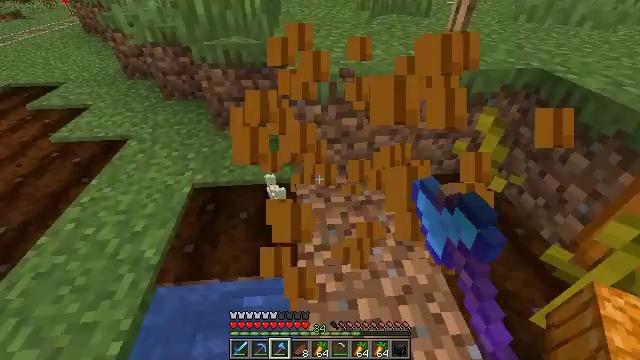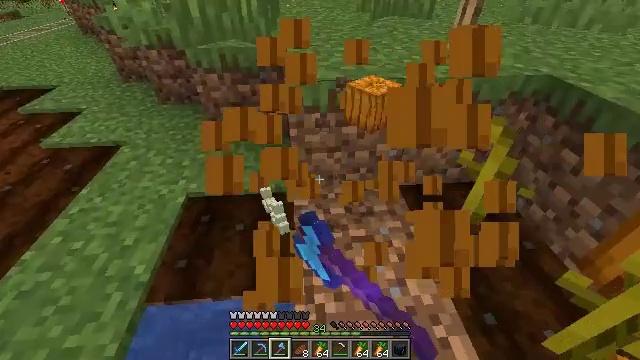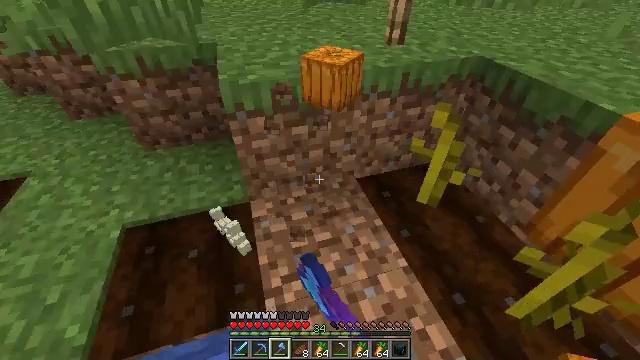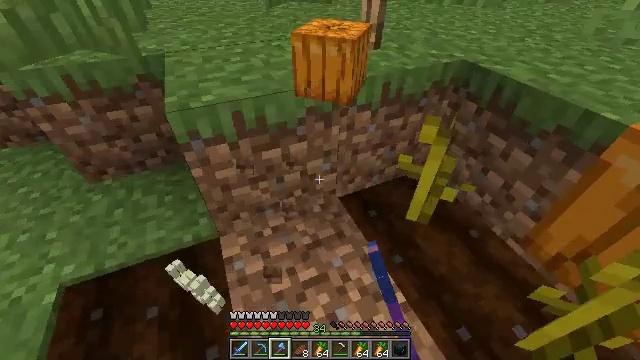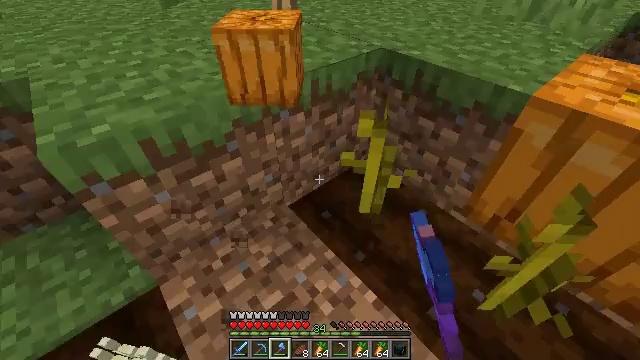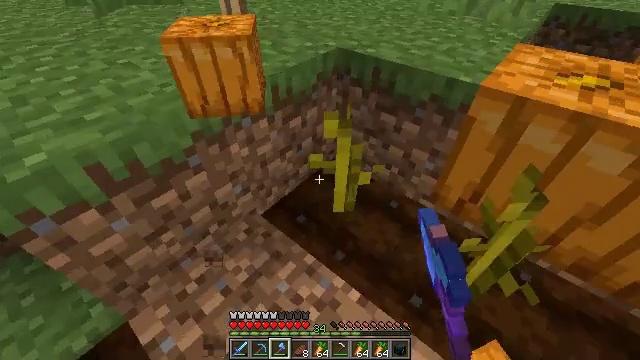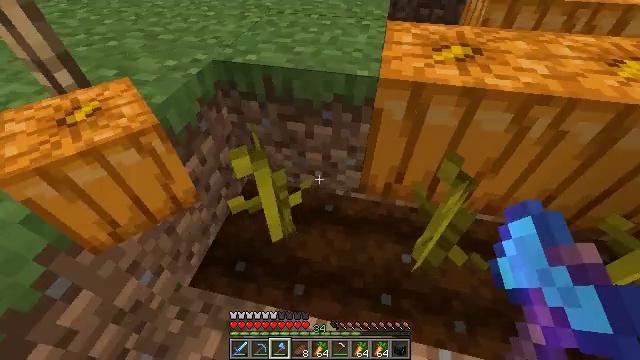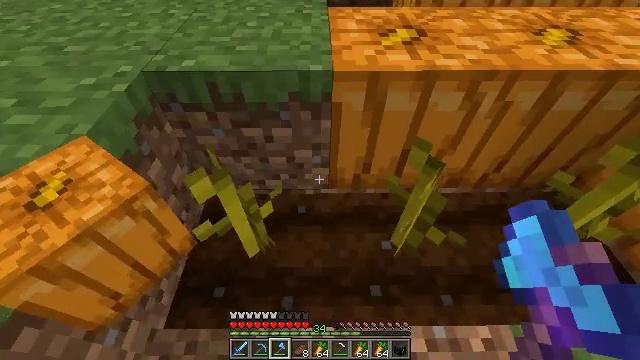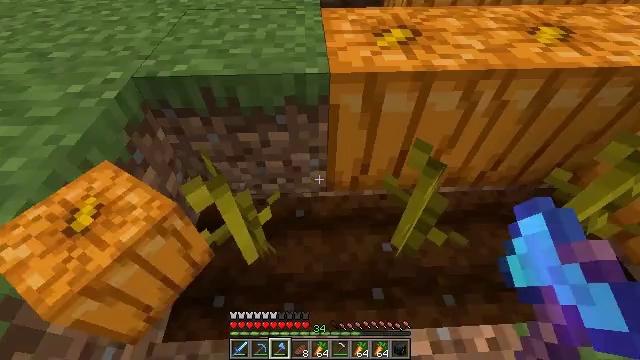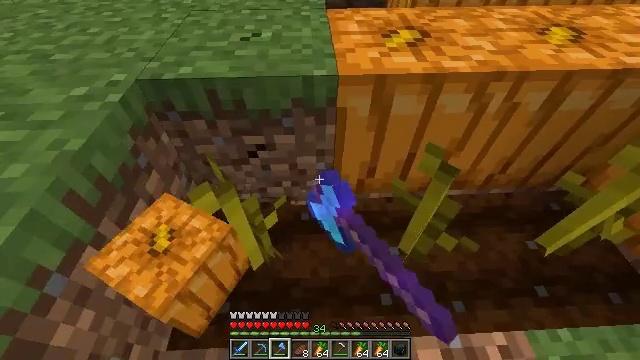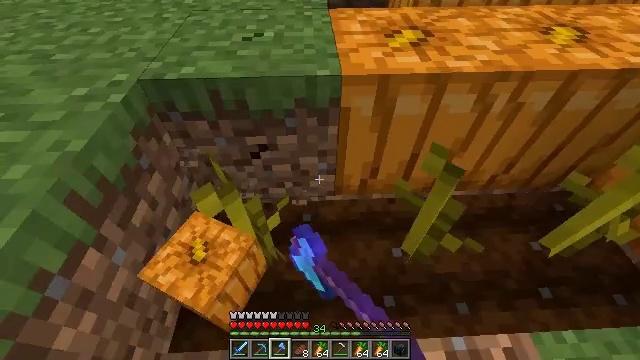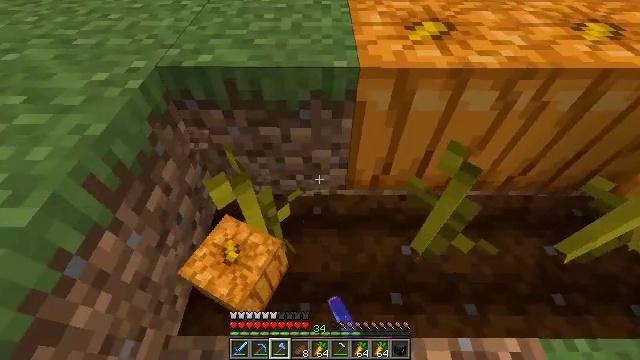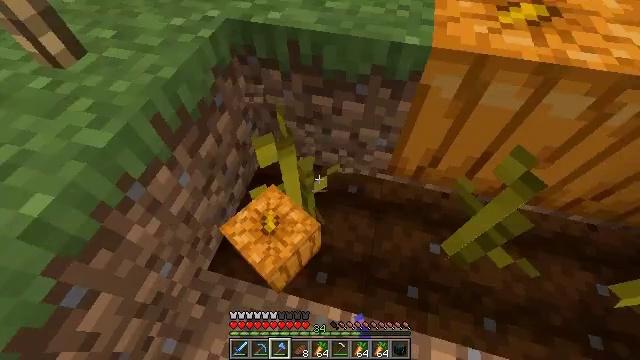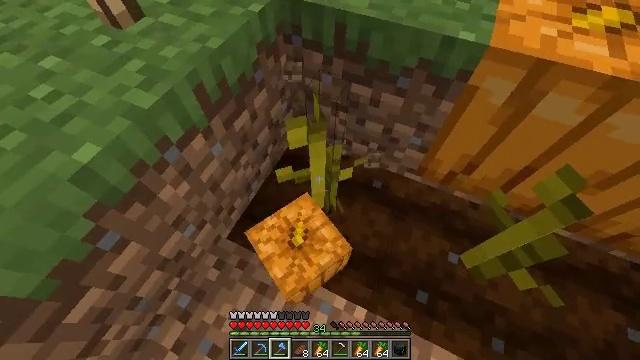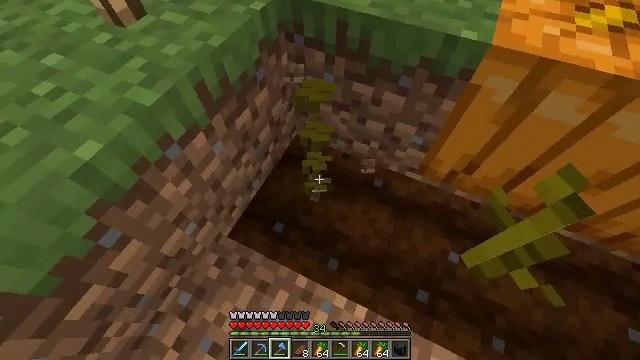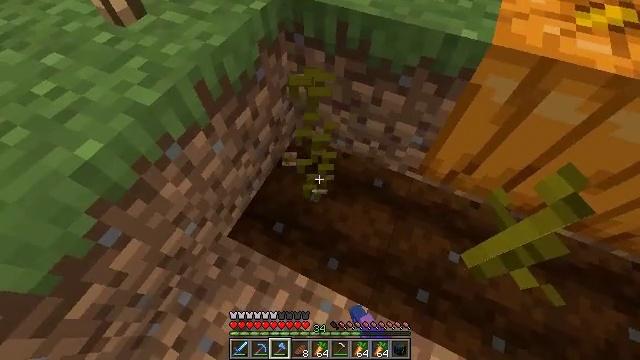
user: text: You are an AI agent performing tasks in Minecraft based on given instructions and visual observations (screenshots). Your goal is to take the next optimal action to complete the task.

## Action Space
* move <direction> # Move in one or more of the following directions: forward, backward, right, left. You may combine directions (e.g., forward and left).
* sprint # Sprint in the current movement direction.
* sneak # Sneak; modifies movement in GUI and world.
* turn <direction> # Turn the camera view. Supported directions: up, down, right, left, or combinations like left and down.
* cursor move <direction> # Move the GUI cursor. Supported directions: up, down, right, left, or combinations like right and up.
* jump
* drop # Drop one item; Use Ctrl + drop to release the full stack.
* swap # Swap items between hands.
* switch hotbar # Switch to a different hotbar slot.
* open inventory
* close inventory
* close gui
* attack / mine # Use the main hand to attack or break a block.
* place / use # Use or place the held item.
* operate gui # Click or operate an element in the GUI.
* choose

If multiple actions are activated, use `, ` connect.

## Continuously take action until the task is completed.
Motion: motion action
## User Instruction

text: Mine the pumpkin stem to harvest it.
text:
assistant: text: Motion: move forward, attack / mine
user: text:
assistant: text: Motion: move forward, turn right and down
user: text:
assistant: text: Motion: move forward, turn right
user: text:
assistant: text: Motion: move forward, turn right
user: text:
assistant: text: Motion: move forward, turn right
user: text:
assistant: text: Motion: move forward, turn right and down
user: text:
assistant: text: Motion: turn right and down
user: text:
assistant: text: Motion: turn right, attack / mine
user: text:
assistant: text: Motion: attack / mine
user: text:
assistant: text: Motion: attack / mine
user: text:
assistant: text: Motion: turn left and down
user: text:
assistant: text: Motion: turn left and down
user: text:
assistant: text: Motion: turn left and down
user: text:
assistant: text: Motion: attack / mine
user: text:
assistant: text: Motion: attack / mine
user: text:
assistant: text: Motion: turn right, attack / mine
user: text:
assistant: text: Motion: turn right and up
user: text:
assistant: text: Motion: turn right and up
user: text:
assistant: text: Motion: turn right and up
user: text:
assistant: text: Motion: turn right
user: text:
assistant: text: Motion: turn right, attack / mine
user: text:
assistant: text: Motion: turn right and up, attack / mine
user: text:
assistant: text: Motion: turn right and up, attack / mine
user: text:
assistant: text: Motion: turn right and up, attack / mine
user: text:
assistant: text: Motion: turn right and up, attack / mine
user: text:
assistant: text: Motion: turn right and up, attack / mine
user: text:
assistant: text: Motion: turn right and up, attack / mine
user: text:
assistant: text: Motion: turn right and up, attack / mine
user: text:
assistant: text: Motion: turn right and up, attack / mine
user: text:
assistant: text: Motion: turn right and up, attack / mine